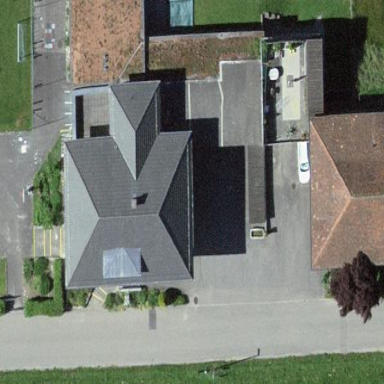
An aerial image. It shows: School building.